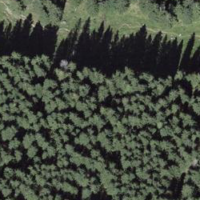
EUNIS habitat code: 43
Species observed at this site:
Parnassia palustris